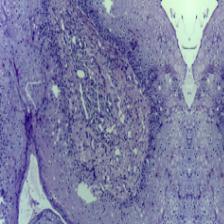
Diagnosis: Normal